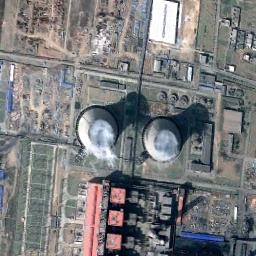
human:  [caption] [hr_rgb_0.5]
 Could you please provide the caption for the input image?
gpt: The thermal power station is next to some buildings with white mist above .

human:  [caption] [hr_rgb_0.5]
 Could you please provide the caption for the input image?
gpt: There are five thermal power stations in this industrial area .

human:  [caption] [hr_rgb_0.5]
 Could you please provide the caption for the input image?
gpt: Many buildings are near the thermal power station .

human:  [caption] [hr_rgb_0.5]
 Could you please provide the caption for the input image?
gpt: In the thermal power station there are many machines and equipment, pipelines, and two cooling towers that are steaming .

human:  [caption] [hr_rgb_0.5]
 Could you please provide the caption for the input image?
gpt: There are some buildings and two chimneys on the thermal power station .